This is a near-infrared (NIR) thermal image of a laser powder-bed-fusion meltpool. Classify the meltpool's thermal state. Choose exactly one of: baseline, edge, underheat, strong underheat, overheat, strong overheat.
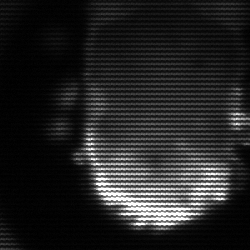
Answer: baseline